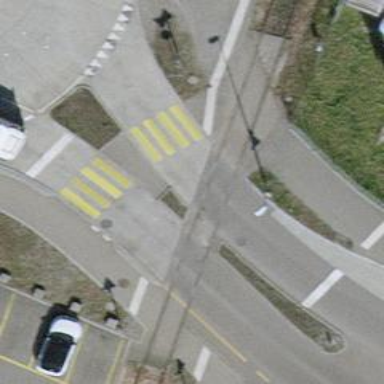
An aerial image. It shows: Asphalt footway with marked crossing and pedestrian island.